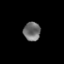
Tissue: prostate
Cell type: T cells
Senescence score: 0.3499
Nuclear area (px): 317
Mean DAPI intensity: 108.681